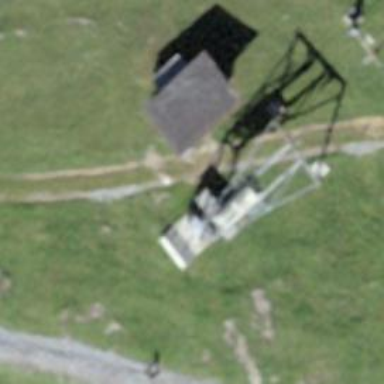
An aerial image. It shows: Pylon used for aerialway.